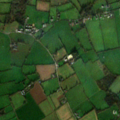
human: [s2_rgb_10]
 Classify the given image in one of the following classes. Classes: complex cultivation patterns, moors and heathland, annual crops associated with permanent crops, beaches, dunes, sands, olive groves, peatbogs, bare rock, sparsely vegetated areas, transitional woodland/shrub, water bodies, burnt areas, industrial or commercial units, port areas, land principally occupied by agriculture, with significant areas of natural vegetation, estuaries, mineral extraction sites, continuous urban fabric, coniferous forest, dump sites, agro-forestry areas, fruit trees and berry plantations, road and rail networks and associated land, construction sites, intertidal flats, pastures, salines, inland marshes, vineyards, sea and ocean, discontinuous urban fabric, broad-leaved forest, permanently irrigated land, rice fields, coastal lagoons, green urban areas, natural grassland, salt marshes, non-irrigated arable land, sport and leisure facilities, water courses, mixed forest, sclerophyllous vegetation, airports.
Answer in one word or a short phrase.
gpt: non-irrigated arable land, pastures